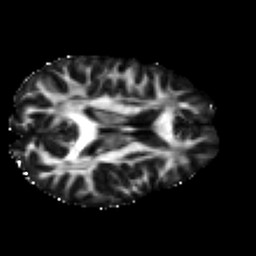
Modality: FA
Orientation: axial
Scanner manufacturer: ge
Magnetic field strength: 3 T
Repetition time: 7.98 s
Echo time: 0.0701 s